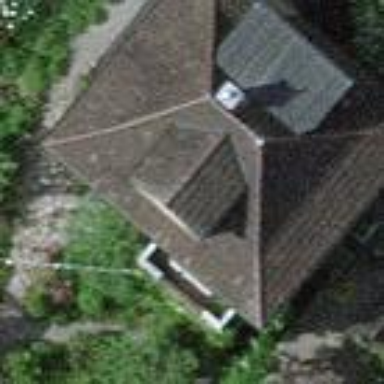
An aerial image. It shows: House with hipped roof.